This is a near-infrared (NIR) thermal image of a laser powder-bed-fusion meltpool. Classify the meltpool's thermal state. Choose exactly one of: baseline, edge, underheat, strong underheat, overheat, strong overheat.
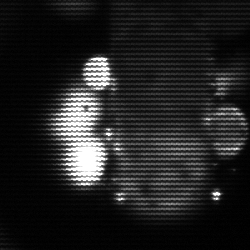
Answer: strong underheat